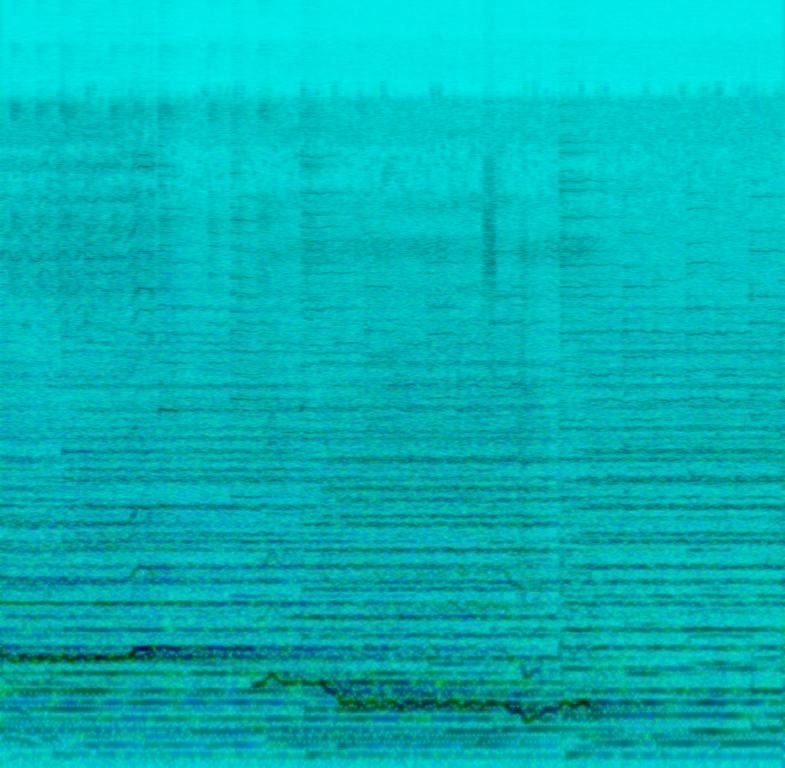
A keyboard is playing chords with a string sound along with something that sounds like a cembalo or another keyboard playing chords and a melody in the mid to higher register. A male voice is singing in an upper key sounding soulful and sensitive. This song may be playing for a sensual music video.